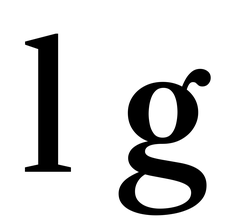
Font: LibreCaslonText_Medium